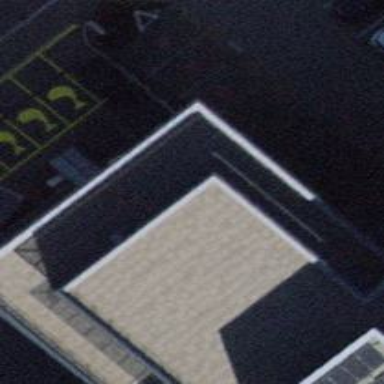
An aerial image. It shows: Seafood shop.